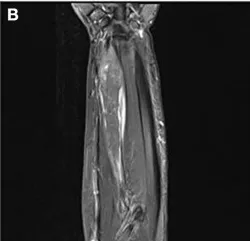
Magnetic resonance images. (B) Coronal T2-weighted images show heterogeneous high intensity.
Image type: radiology (mri)